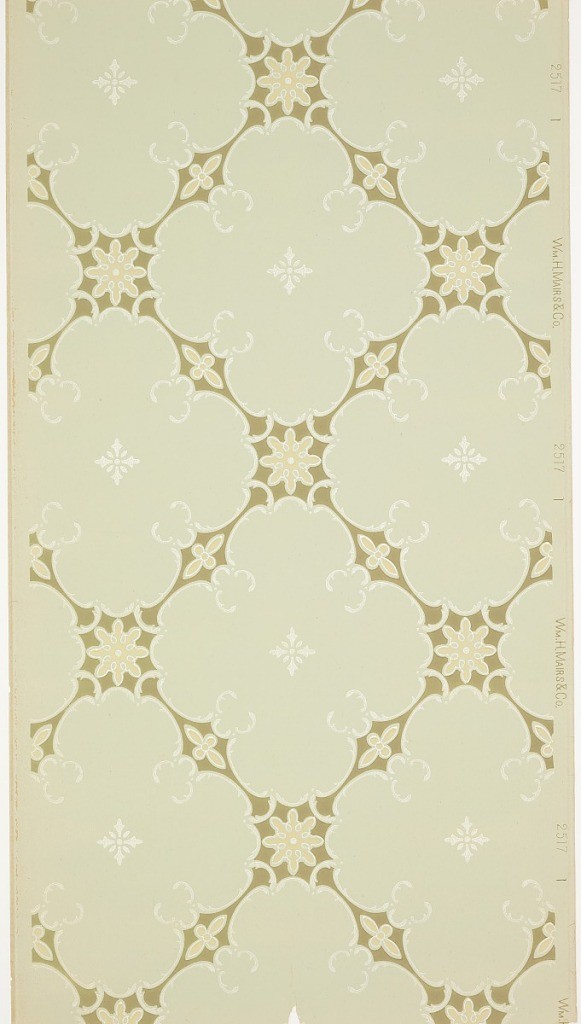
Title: Ceiling paper
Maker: William H. Mairs and Company, Brooklyn, New York
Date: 1905–1915
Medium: Machine-printed paper, liquid mica
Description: Large quatrefoils of scrolls with small fleuron insets, in between which are fleurons and stylized floral motifs. Printed in peach, dark green and white liquid mica on a light blue ground. Printed in selvedge: "Wm. H. Mars & Co." pattern number "2517".